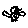
Label: bird